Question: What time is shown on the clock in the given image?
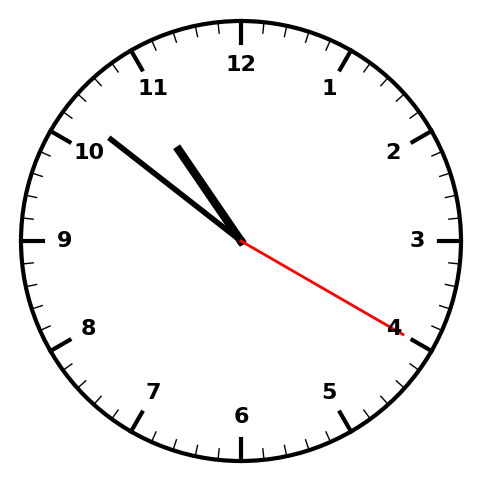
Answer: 10:51:20